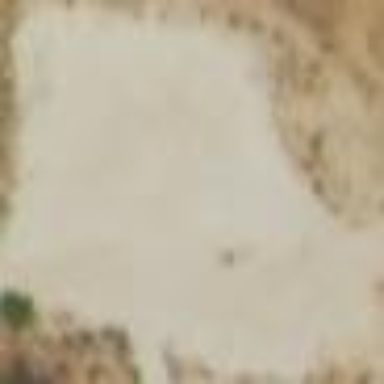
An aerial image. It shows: Sandy area in nature.